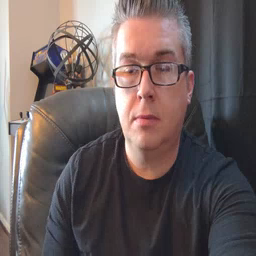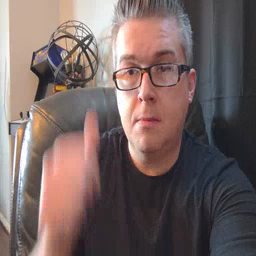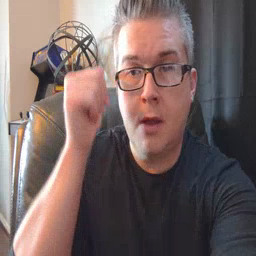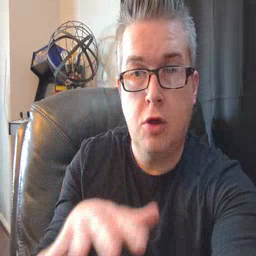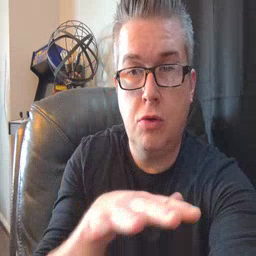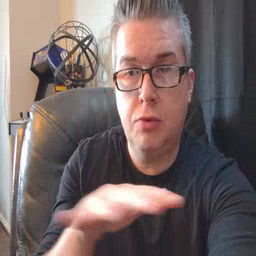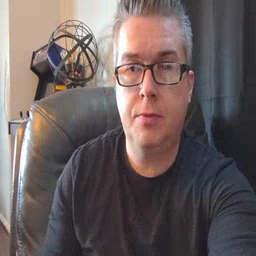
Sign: backyard